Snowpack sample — Snodgrass Mountain, Crested Butte, Colorado (2/4/25, 12:06 PM MST)
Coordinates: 38.923, -106.968
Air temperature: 35 °F
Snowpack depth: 80 cm
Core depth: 60 cm
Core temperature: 32 °F
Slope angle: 14°, slope face: 78°
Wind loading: low
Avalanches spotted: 0
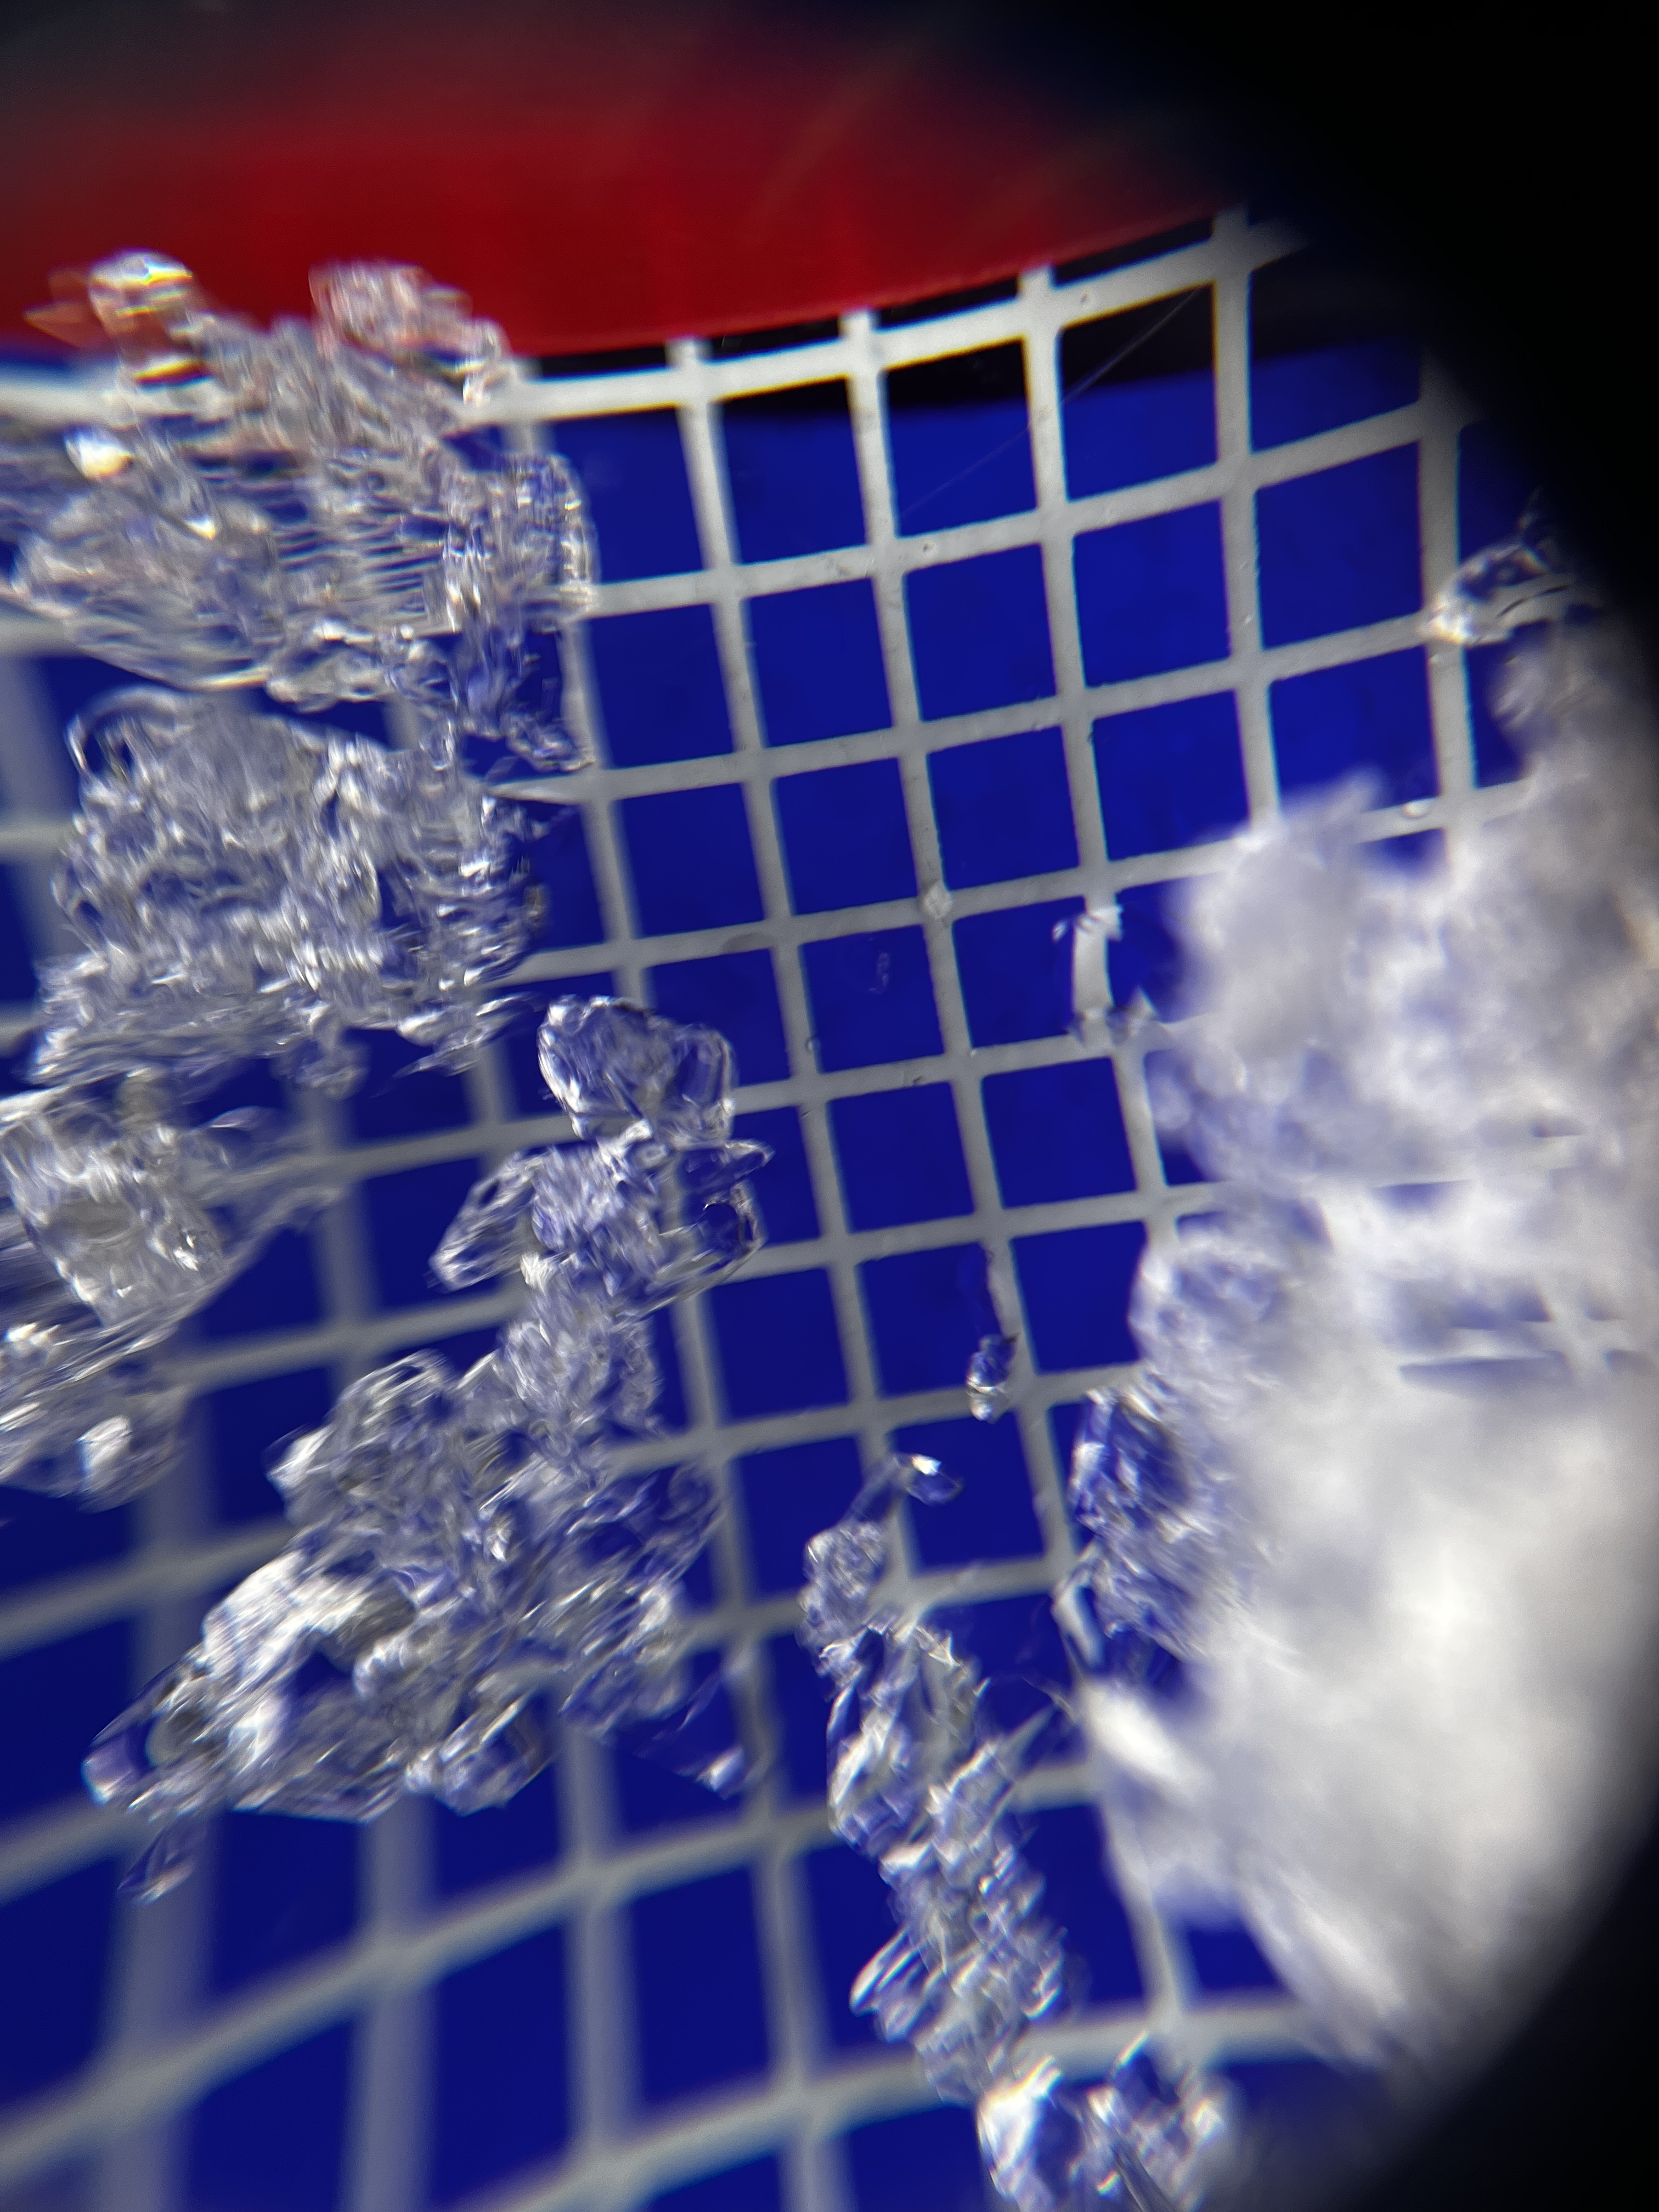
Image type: magnified_profile
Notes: No avalanches nearby, unusually warm weather for the last month reported by residents, Collected 25 yards from treeline